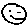
Label: smiley face